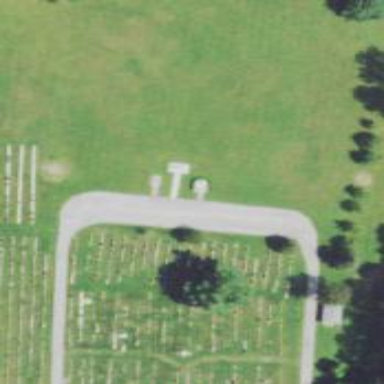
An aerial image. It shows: Cemetery.